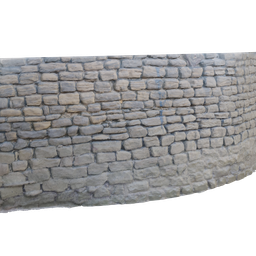
Label: architecture